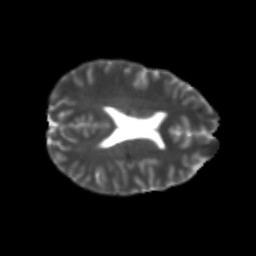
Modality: T2w
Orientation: axial
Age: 21
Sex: female
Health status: healthy
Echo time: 0.074 s